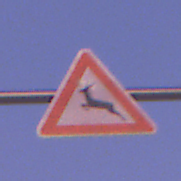
Verkehrszeichen: WildwechselRechts
Umgebung: Outdoor, Nature
Tageszeit: Dawn
Wetter: PartlyCloudy
Licht: Natural
Jahreszeit: NotSpecified
Kontrast: MediumContrast